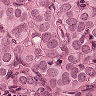
Metastatic tissue present: yes